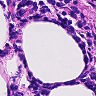
Metastatic tissue present: no